Interaction volume radius: 5 \u00c5
Interaction volume height: 10 \u00c5
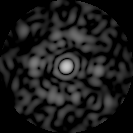
Disorder parameter: 0.7677